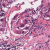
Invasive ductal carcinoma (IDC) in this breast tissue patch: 0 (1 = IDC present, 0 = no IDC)